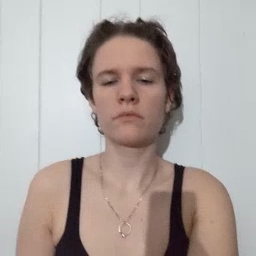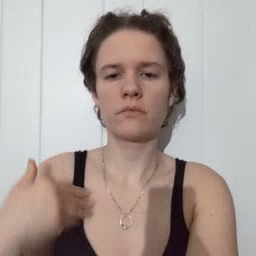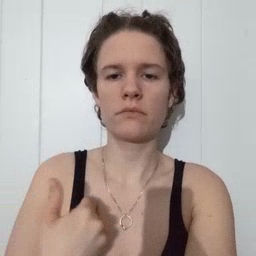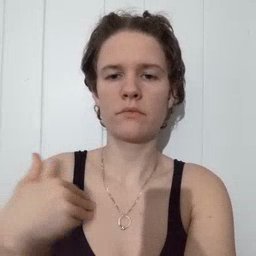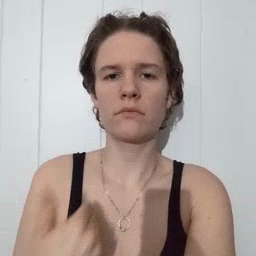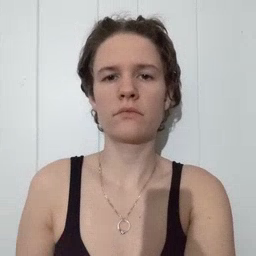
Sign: animal